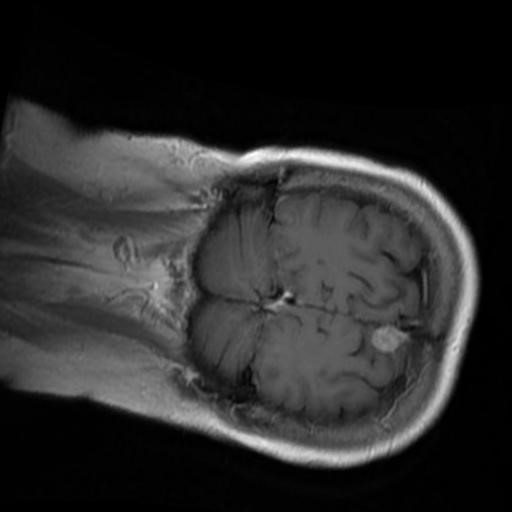
Label: brain_menin